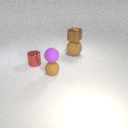
small brown rubber sphere to the right of small red metal cylinder